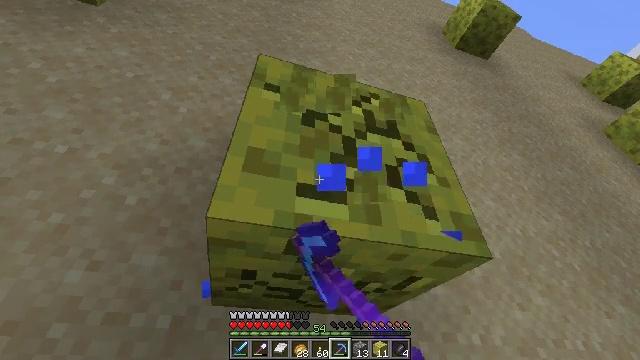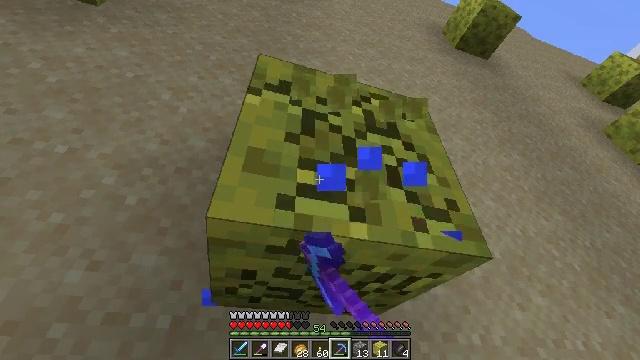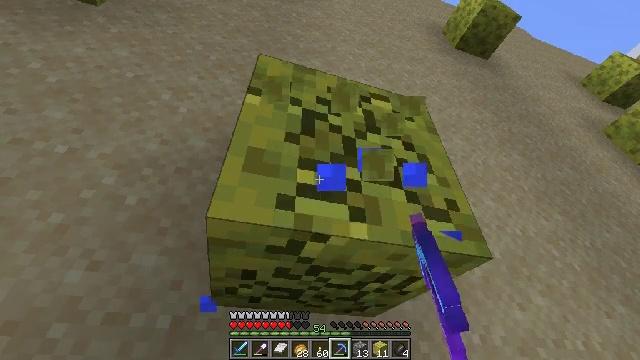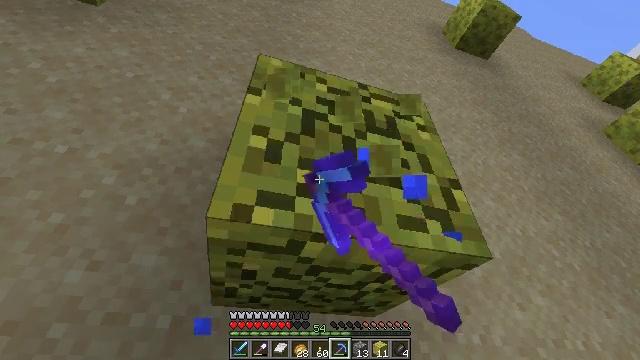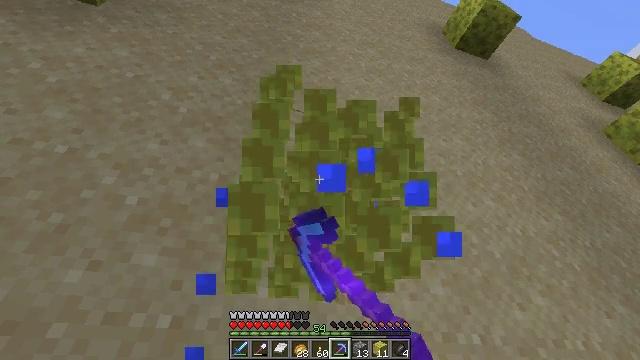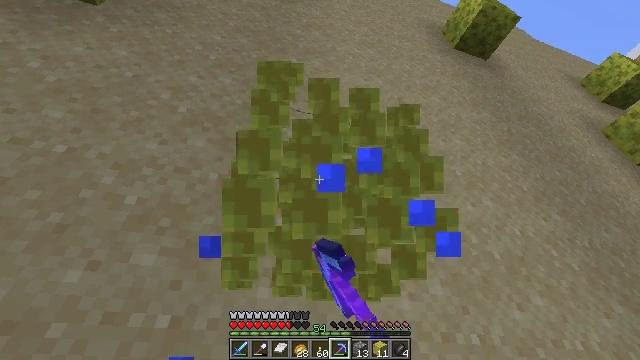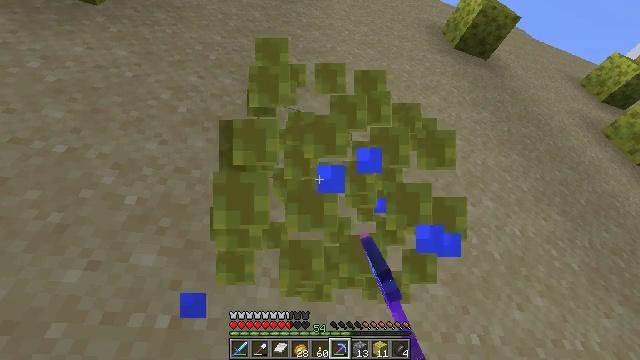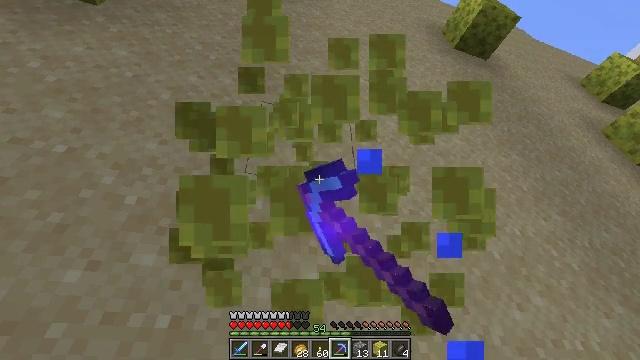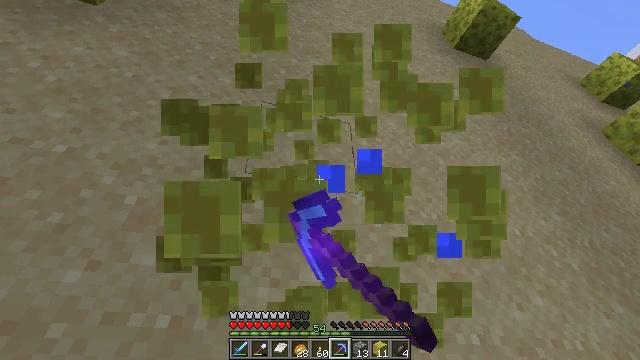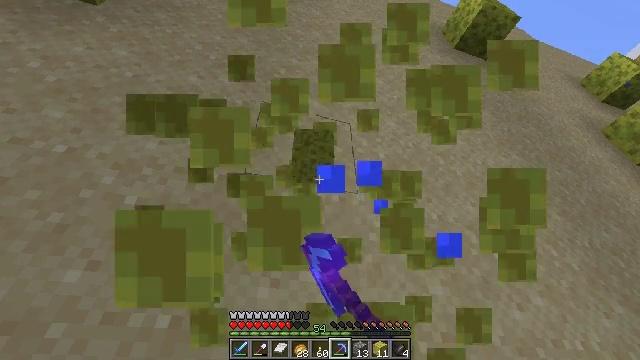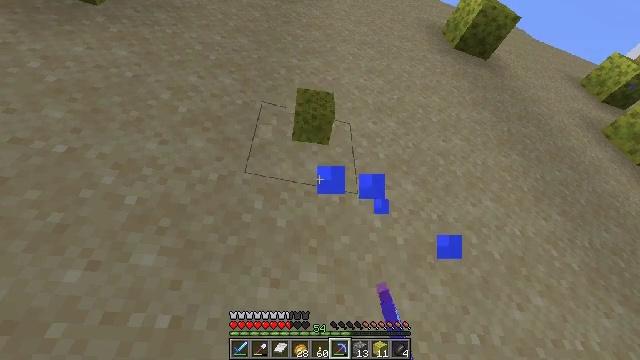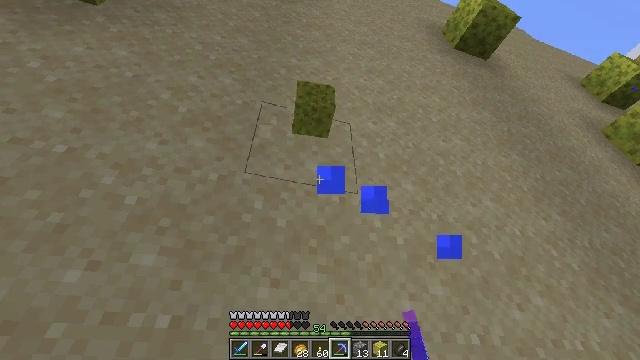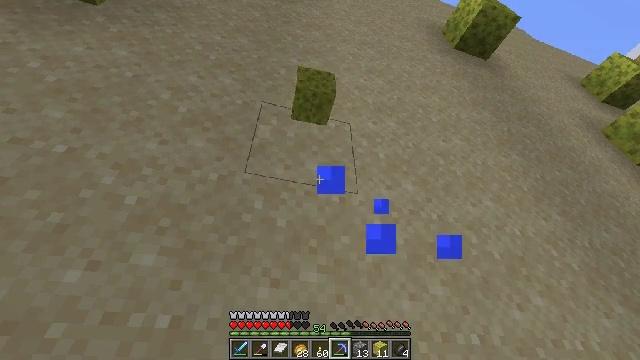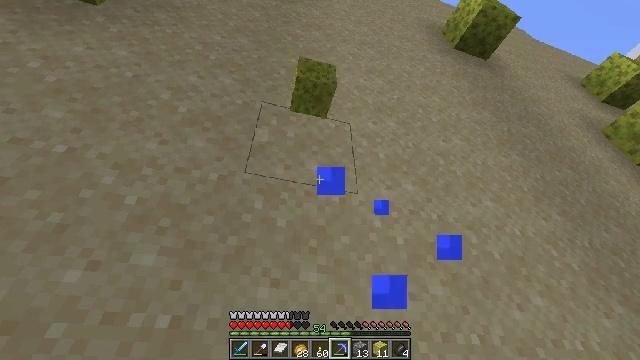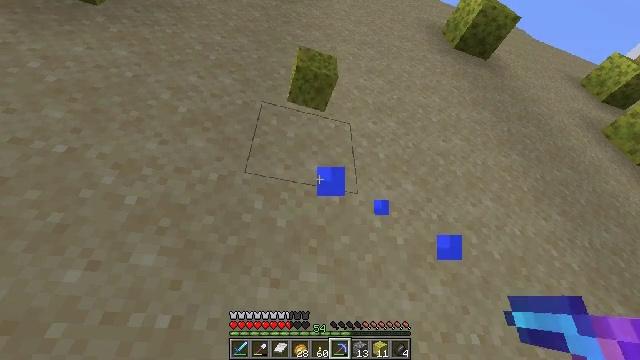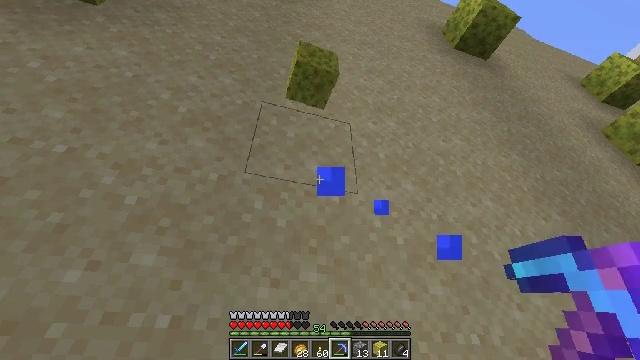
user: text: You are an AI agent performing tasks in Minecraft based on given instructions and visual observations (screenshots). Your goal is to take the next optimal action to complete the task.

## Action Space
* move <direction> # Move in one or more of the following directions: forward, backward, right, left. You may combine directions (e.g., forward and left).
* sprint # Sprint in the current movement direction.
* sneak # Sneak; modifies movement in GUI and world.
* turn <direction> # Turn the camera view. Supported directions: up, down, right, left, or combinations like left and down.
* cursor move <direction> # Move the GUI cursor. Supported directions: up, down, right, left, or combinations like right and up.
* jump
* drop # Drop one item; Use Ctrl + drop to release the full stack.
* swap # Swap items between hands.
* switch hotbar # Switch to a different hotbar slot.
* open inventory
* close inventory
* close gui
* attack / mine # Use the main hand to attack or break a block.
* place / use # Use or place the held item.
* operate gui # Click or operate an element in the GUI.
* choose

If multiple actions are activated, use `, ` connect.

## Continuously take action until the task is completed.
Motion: motion action
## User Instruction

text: Destroy the wet sponge to pick it up.
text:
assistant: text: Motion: attack / mine
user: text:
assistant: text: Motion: attack / mine
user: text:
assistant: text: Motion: attack / mine
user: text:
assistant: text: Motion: attack / mine
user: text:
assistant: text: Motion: attack / mine
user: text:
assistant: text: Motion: attack / mine
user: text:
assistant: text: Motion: attack / mine
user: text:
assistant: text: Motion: attack / mine
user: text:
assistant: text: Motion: no_op
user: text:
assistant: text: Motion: no_op
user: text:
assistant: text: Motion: no_op
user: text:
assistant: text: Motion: no_op
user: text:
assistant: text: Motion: no_op
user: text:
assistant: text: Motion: no_op
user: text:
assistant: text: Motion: no_op
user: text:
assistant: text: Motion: no_op
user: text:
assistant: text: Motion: no_op
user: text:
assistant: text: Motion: no_op
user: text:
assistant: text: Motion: no_op
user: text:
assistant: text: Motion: turn left and down
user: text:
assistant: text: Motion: turn left and down
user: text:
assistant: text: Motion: turn left and down
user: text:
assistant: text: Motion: turn left and down
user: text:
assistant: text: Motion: turn left and down
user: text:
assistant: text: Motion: turn left and down
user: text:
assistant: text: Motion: move forward, turn left
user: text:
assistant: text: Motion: move forward
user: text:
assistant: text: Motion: move forward
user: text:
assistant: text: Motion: move forward
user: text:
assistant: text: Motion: move forward